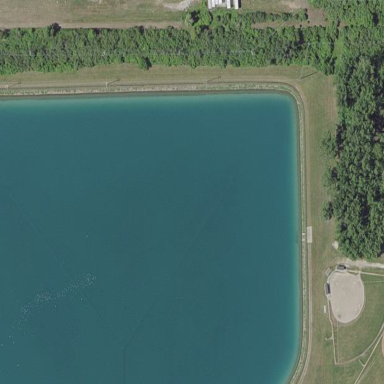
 creating natural and serene environment."